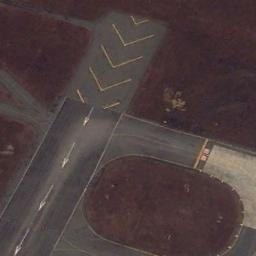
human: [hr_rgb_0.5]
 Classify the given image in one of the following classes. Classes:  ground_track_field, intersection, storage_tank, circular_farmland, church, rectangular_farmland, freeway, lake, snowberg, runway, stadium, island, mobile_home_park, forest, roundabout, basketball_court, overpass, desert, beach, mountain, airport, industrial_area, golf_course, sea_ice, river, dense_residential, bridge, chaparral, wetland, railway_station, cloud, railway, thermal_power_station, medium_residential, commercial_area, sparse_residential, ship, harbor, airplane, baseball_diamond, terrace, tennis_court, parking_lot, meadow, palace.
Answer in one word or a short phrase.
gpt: runway